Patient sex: M
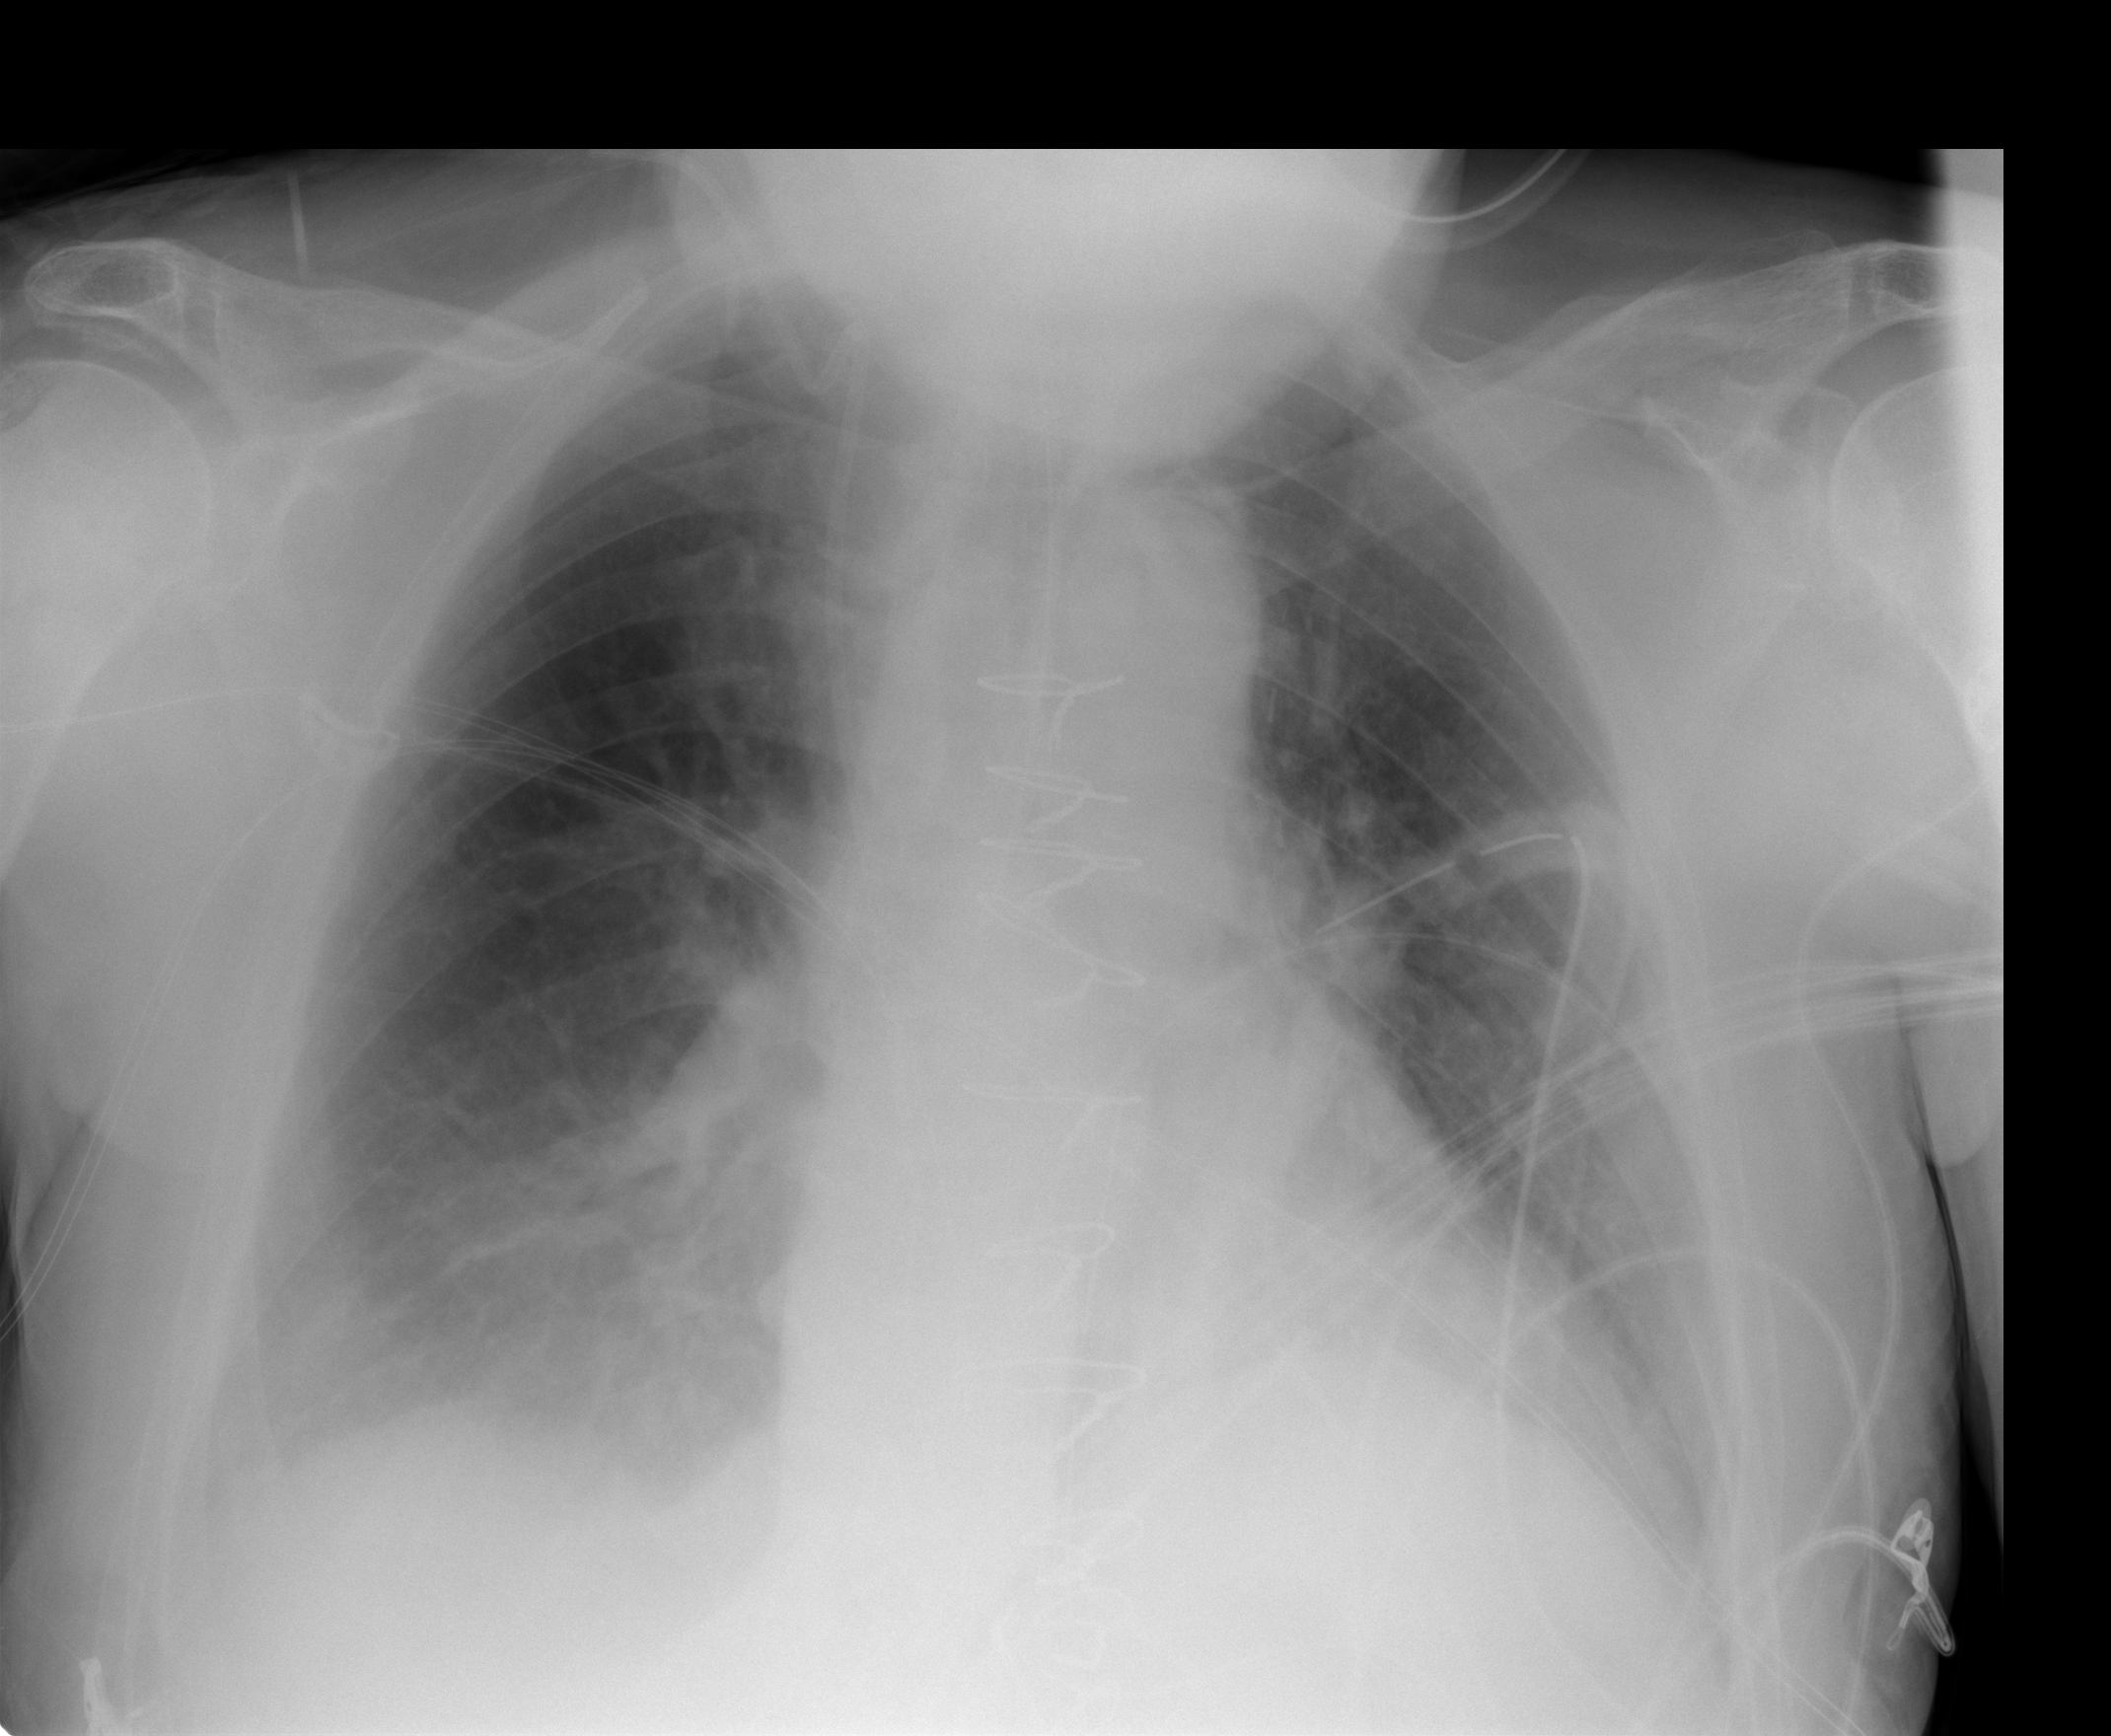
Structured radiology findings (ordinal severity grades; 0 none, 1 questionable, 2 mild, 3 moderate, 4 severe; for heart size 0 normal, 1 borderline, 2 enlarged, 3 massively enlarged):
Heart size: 2
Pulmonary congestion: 2
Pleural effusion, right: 2
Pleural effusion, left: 2
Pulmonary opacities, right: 0
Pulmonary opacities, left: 0
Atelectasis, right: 2
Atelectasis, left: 2